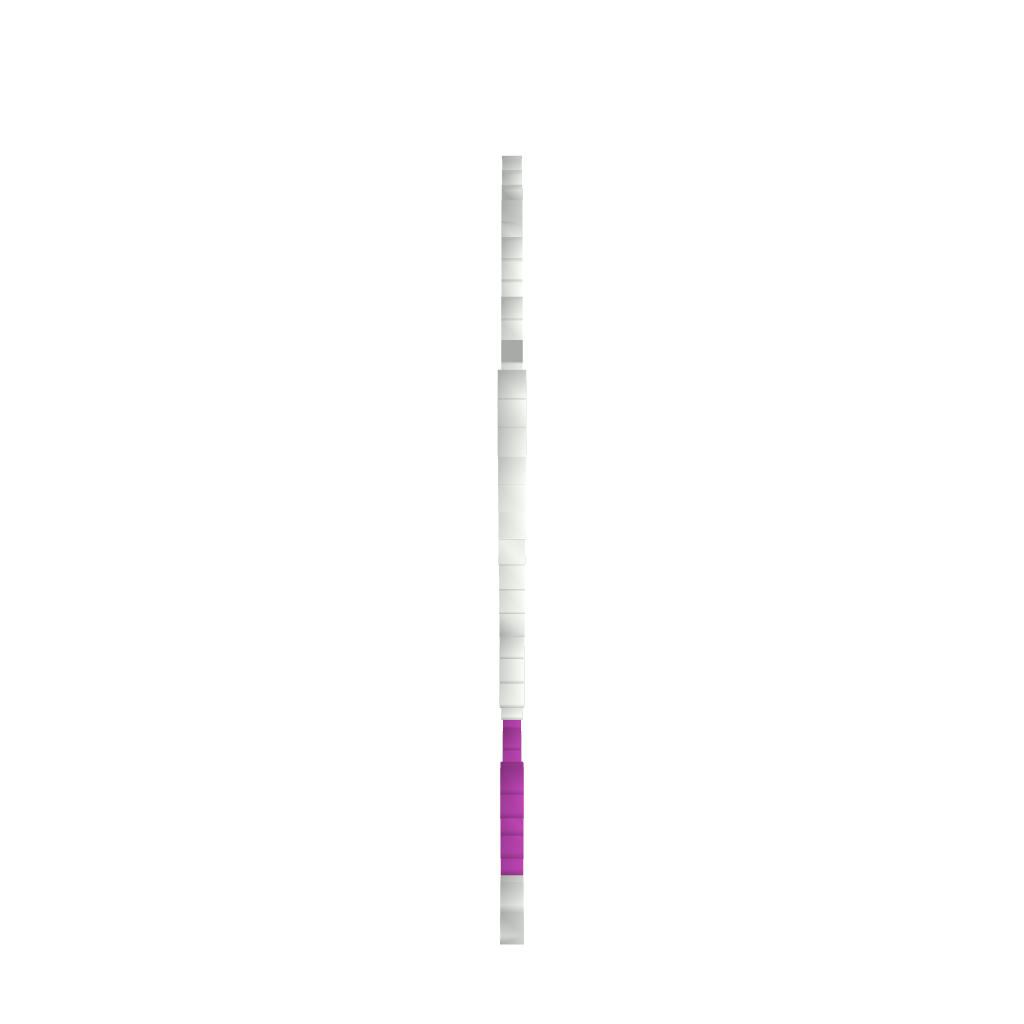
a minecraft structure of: Blademan (ErnieCIII)